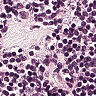
Metastatic tissue present: no